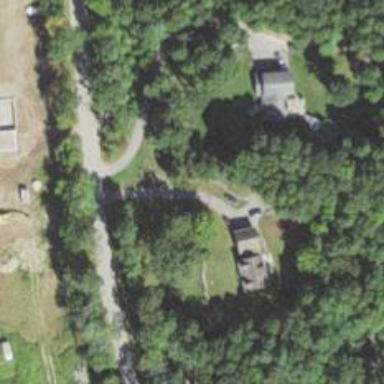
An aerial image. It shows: Residential driveway used as service road.